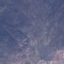
Land use / land cover: HerbaceousVegetation